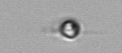
Label: nanoplankton_mix